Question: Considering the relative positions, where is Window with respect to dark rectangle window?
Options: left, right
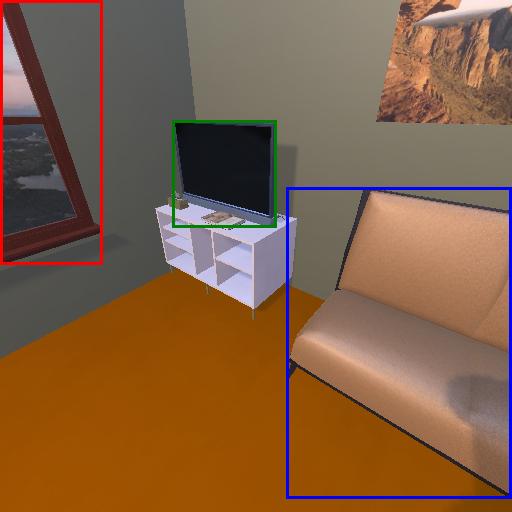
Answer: left